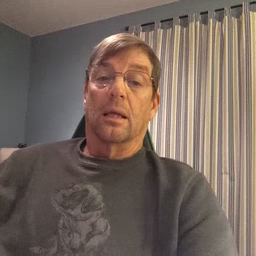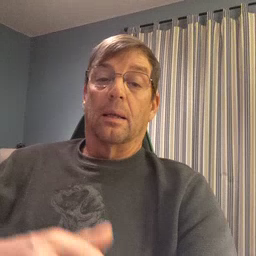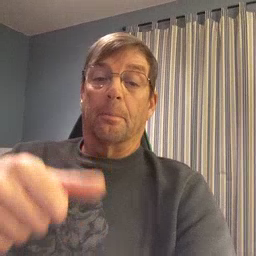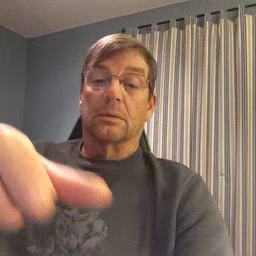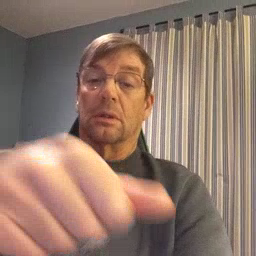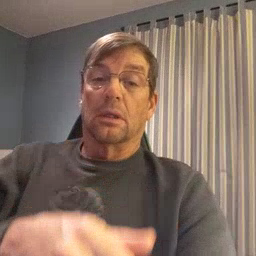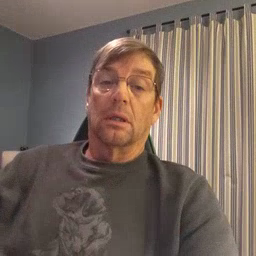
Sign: puzzle